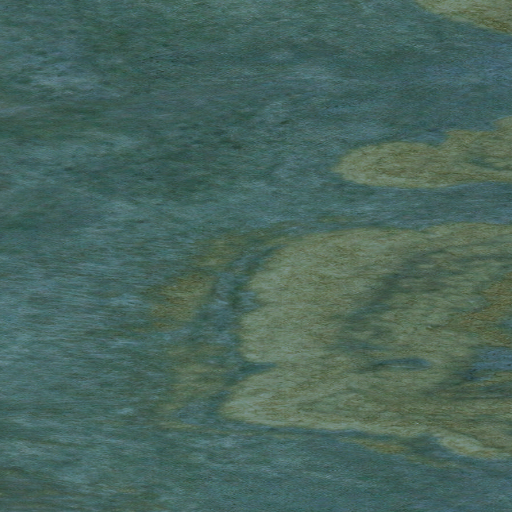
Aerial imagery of mountains in Alaska named Punuk Hills containing only unknown